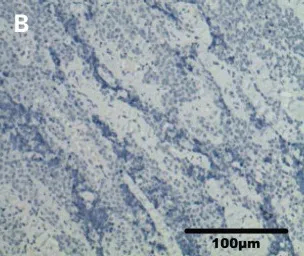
Photomicrograph of PD-L1 immunohistochemistry (right parotid gland). (B) Sample PD-L1 IHC photomicrograph (x200).
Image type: pathology (immunostaining)